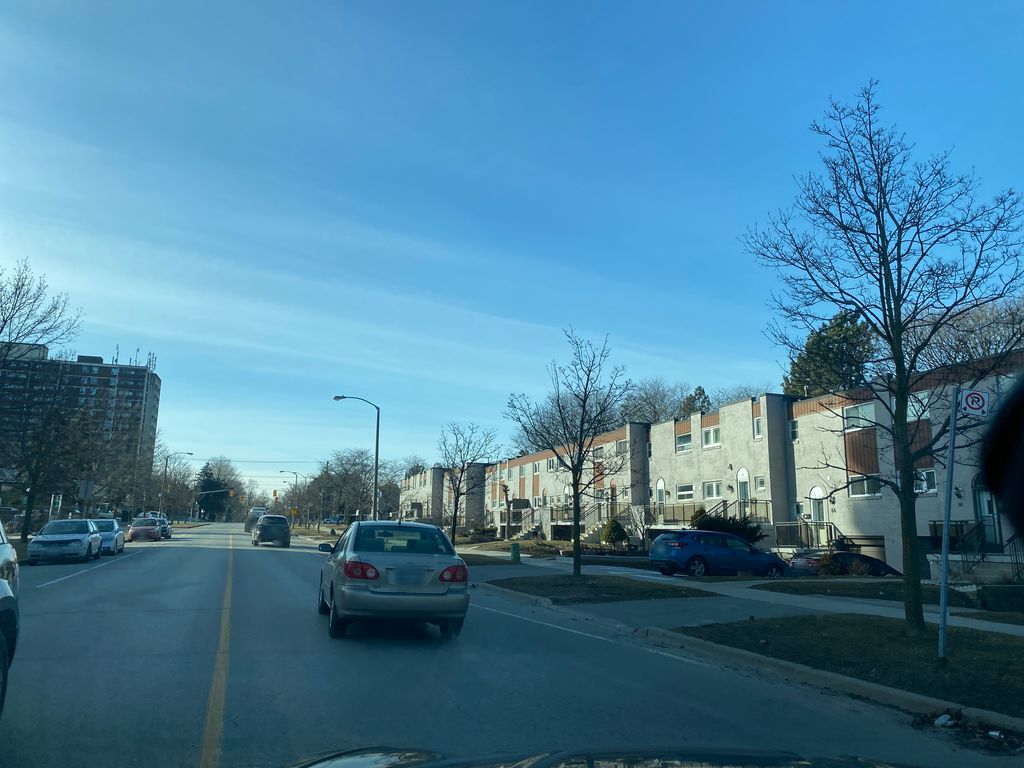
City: toronto